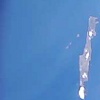
Label: water